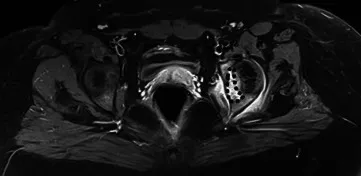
Post-contrast T1 with fat suppression images on axial plane. Vivid enhancement of the lesion (black dot line) is depicted.
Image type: radiology (mri)